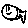
Label: fish